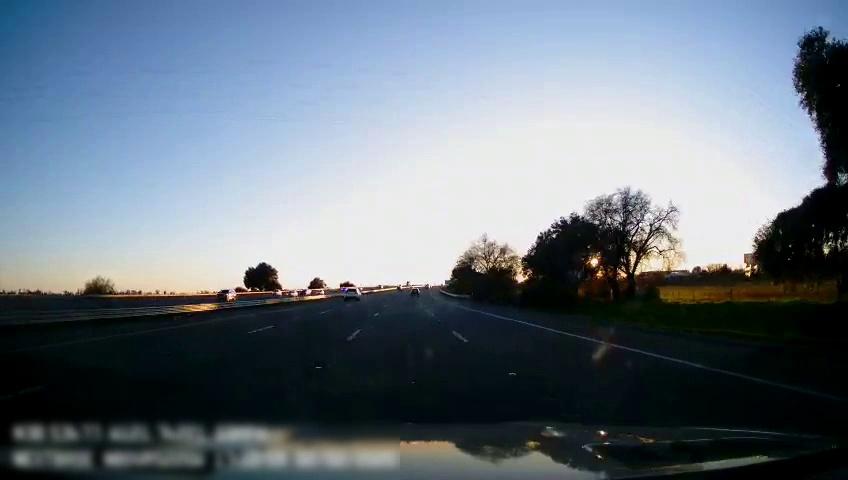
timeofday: Day
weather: Sunny
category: Drivable Space
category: Vehicles | SUV
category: Vehicles | SUV
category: Vehicles | SUV
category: Vehicles | SUV
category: Lanes | Alternate Lane
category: Lanes | Current Lane
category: Lanes | Current Lane
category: Lanes | Alternate Lane
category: Lanes | Alternate Lane